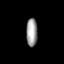
Tissue: lung
Cell type: Fibroblasts
Senescence score: 0.6269
Nuclear area (px): 311
Mean DAPI intensity: 155.749